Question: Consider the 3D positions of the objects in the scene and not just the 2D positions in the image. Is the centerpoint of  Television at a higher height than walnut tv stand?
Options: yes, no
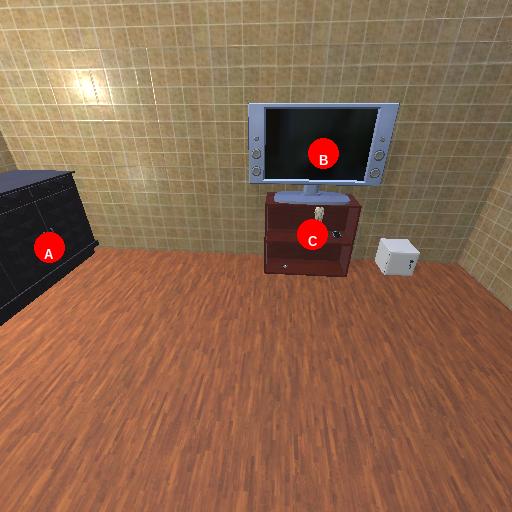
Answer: yes